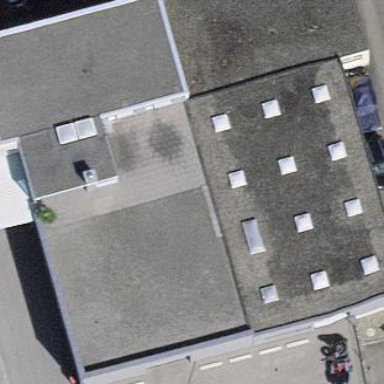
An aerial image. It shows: Building housing car repair shop.